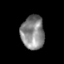
Tissue: skin
Cell type: Epithelial cells
Senescence score: 0.2722
Nuclear area (px): 764
Mean DAPI intensity: 135.191